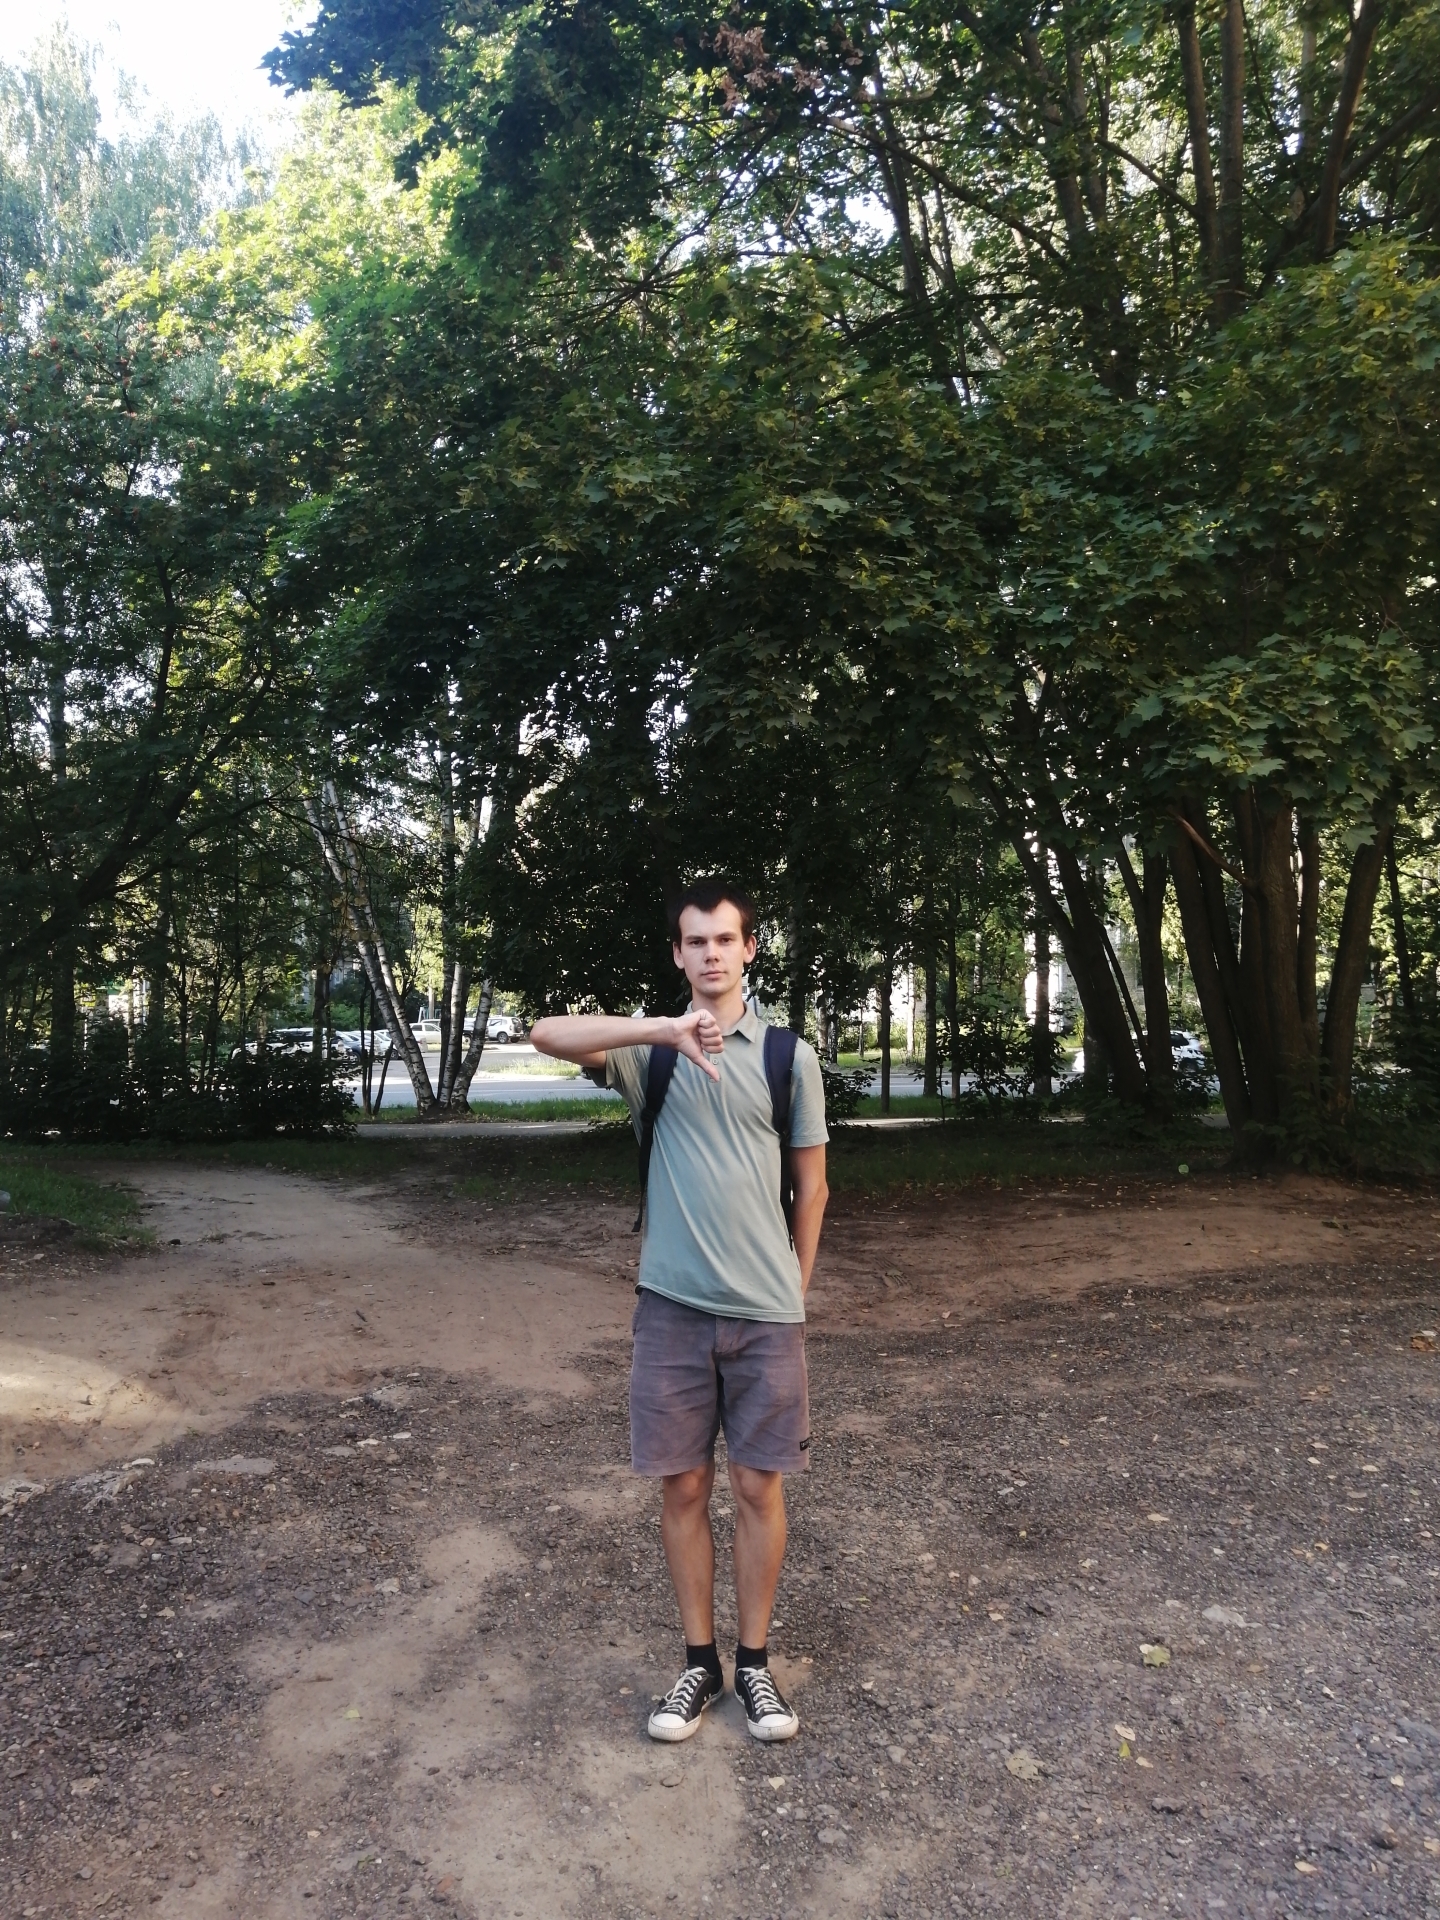
Label: clear